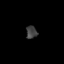
Tissue: lung
Cell type: Endothelial cells
Senescence score: 0.239
Nuclear area (px): 134
Mean DAPI intensity: 64.463